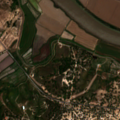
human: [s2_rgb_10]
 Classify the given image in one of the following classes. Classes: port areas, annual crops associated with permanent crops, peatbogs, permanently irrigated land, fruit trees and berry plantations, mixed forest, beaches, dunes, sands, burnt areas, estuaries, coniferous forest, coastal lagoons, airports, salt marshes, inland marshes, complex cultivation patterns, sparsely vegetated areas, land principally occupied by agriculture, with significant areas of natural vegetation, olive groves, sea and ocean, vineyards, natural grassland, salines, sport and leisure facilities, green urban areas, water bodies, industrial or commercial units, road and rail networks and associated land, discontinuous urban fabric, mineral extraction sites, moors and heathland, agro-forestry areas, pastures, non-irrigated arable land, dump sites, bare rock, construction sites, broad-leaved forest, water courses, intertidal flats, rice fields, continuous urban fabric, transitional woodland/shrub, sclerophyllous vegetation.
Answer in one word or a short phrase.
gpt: continuous urban fabric